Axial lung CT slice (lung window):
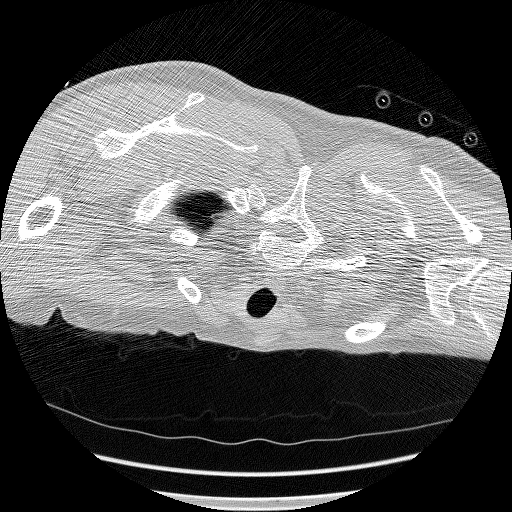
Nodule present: no